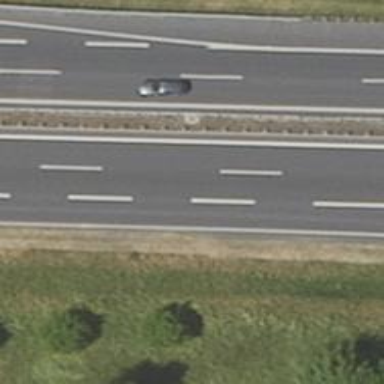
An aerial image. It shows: Motorway junction.